Aerial crown-view tile of a tropical tree (Barro Colorado Island, Panama), acquired 20250317:
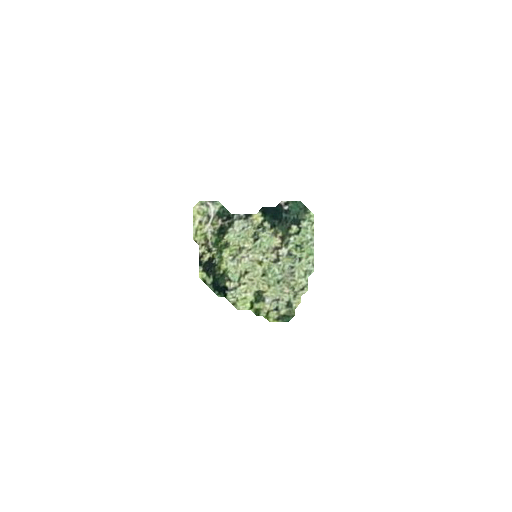
Species: Cecropia insignis
GBIF accepted scientific name: Cecropia insignis
Crown area: 16.733 m²